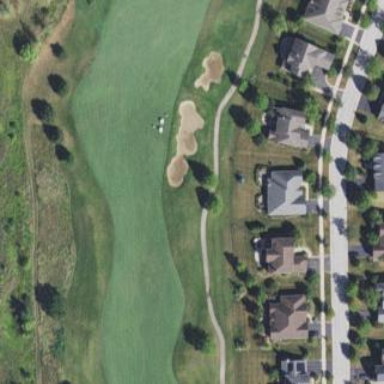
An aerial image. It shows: Grassy area designated as golf fairway.